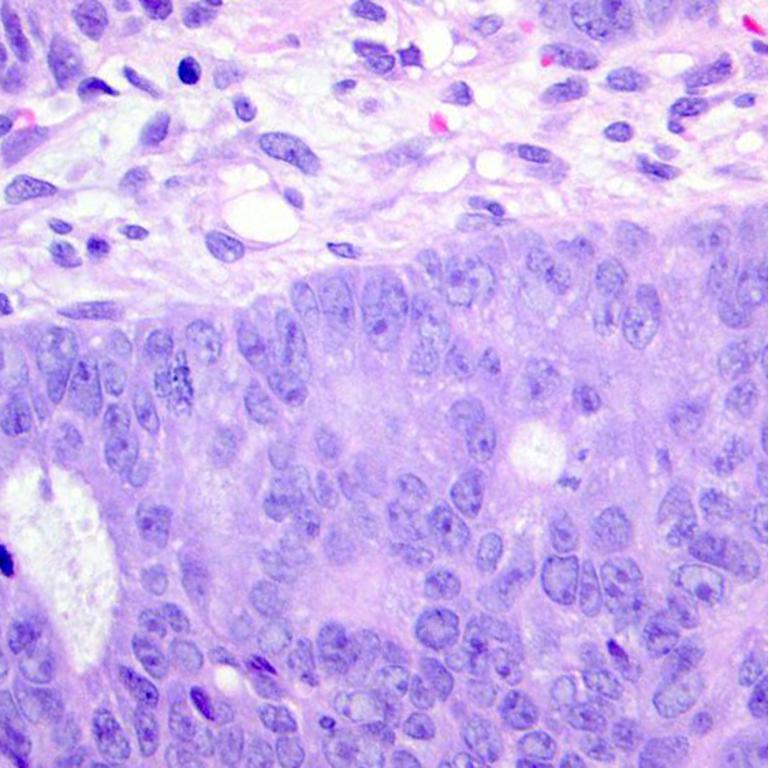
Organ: colon
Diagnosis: adenocarcinomas